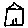
Label: house